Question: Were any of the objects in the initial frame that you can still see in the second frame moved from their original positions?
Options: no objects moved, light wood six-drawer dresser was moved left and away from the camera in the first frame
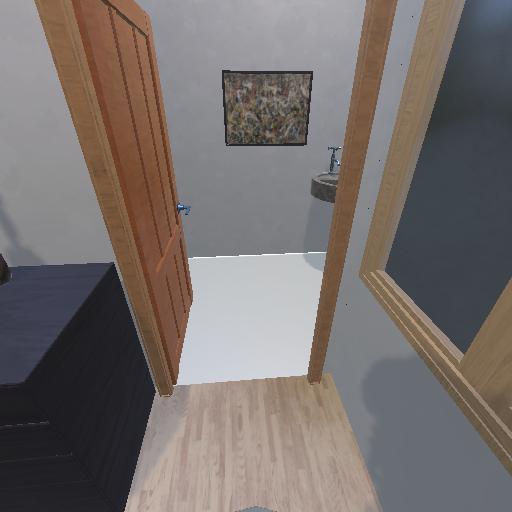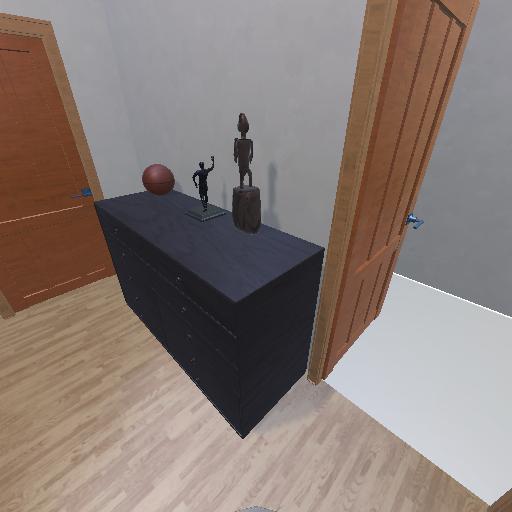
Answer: no objects moved